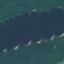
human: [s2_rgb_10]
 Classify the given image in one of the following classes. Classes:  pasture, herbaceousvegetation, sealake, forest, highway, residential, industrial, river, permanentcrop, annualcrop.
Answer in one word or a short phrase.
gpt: River